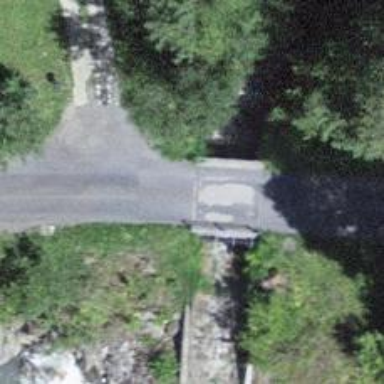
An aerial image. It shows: Unclassified road with bridge.